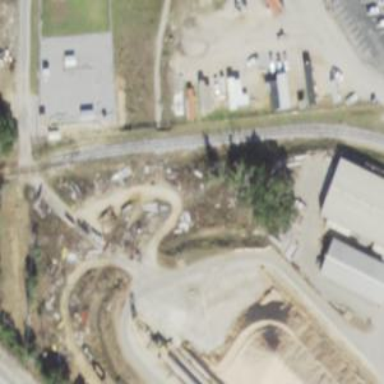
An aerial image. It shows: Rail spur service.